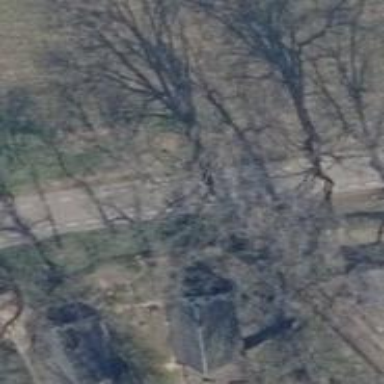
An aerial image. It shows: Row of trees in natural setting.